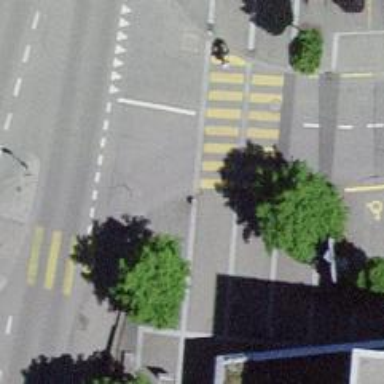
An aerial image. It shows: Marked crossing on the road.